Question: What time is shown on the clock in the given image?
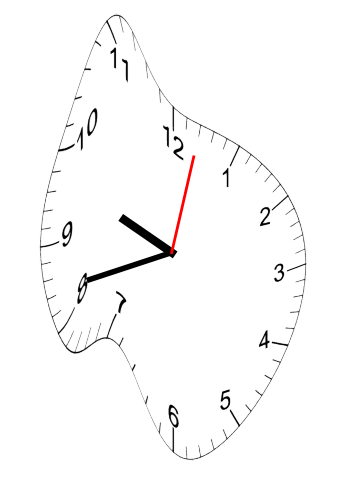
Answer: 09:42:02